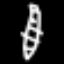
Label: pencil